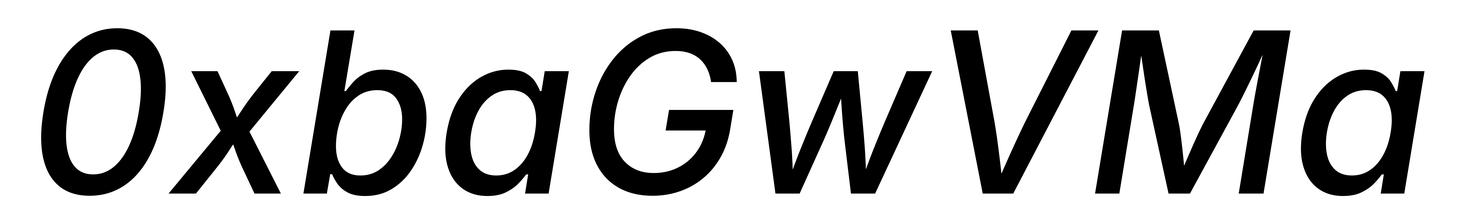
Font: Inter-Italic_Medium_Italic